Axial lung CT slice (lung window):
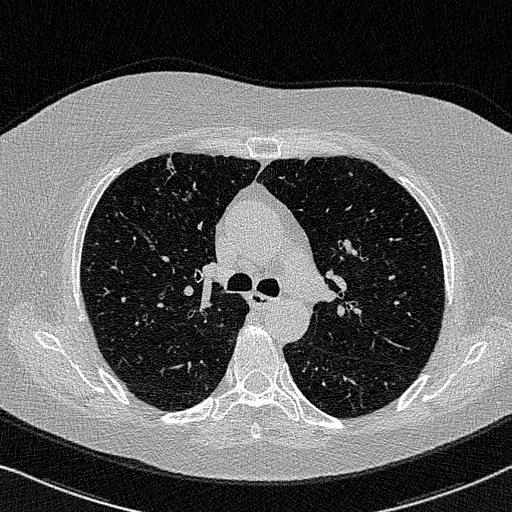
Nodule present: no